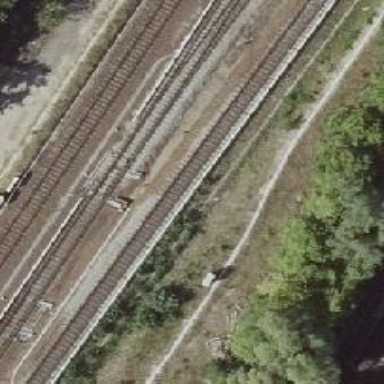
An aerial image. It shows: Railway switch with the turnout on the right side.